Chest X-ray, AP view. Patient: 58 years old, sex F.
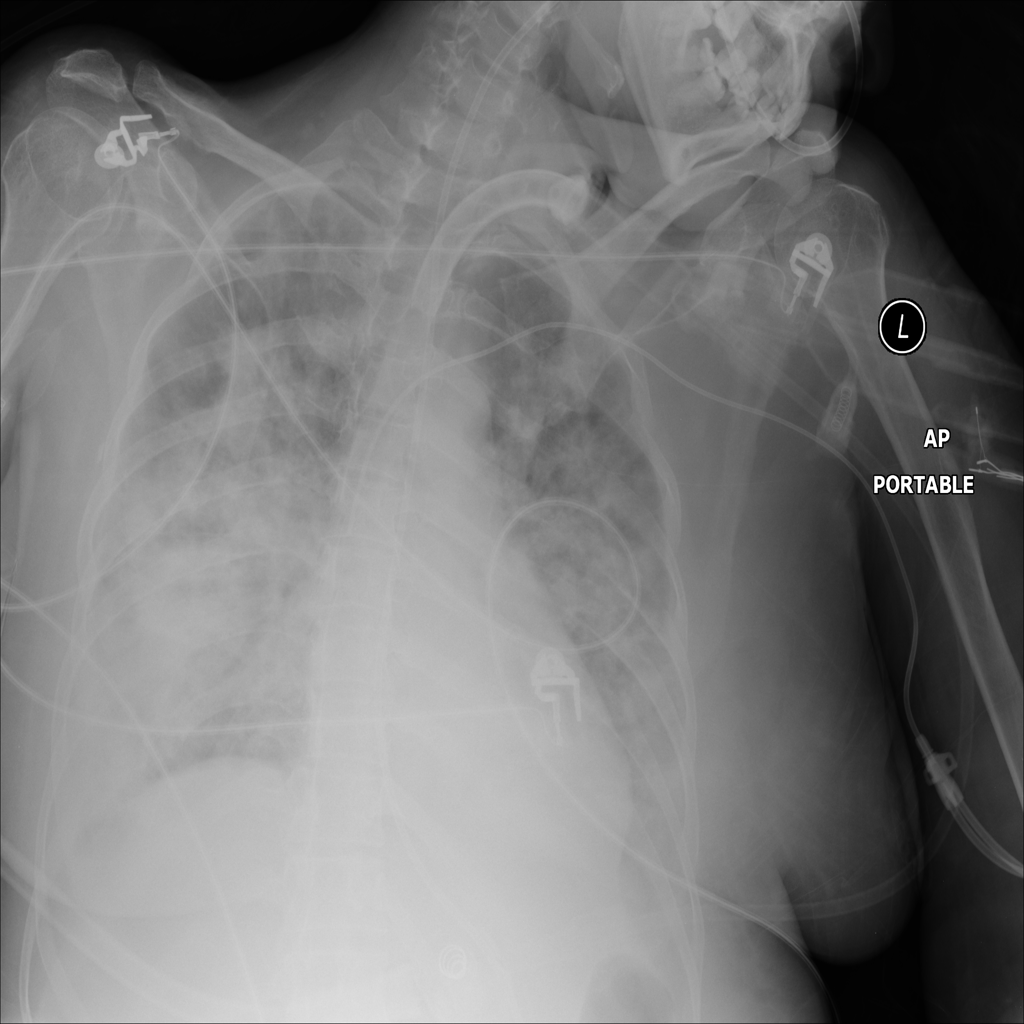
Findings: Infiltration, Mass, Nodule